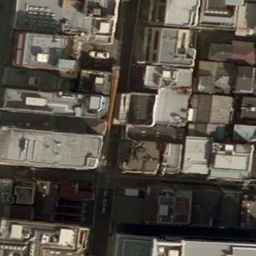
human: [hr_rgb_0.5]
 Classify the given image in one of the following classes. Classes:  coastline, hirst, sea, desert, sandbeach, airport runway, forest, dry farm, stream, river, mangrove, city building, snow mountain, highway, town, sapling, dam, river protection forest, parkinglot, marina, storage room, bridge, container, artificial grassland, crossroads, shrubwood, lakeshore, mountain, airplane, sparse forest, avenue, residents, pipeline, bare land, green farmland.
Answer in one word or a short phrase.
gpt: city building